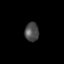
Tissue: lung
Cell type: Epithelial cells
Senescence score: 0.21
Nuclear area (px): 258
Mean DAPI intensity: 76.876